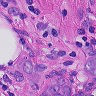
Metastatic tissue present: yes